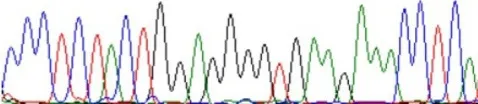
Alignment of the published mRNA sequence of a Capra hircus H3.3-like histone (accession number XM_018048046) with our sequence (referred to as Sample 1) and electropherogram of our sequence. The arrow indicates the transversion site.
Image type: chart (chart)